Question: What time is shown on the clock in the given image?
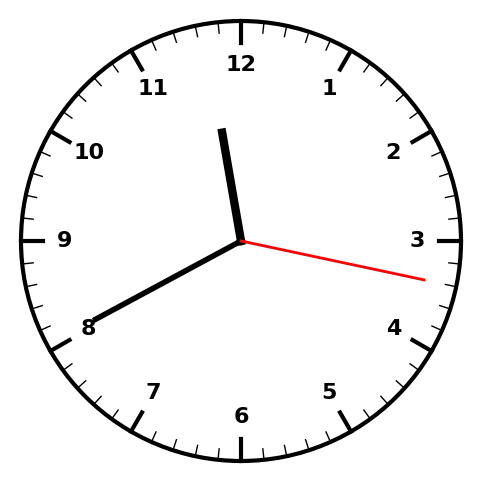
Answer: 11:40:17